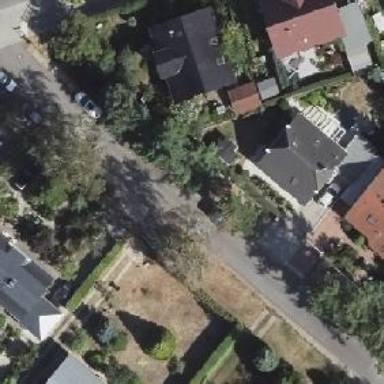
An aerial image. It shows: Smooth asphalt road in residential area.